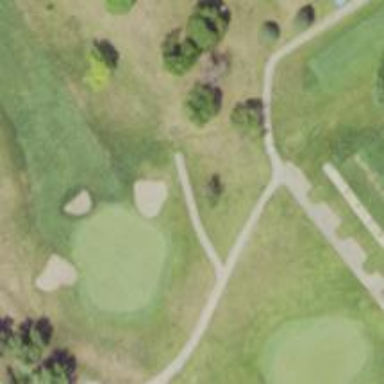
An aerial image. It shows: Path for both road and golf.